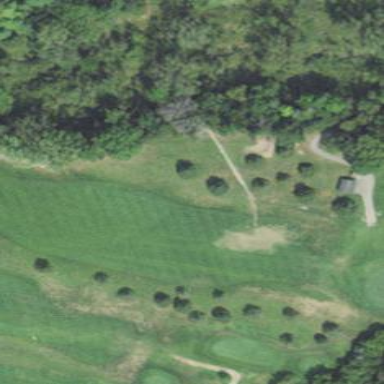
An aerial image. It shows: Golf fairway surrounded by grass.